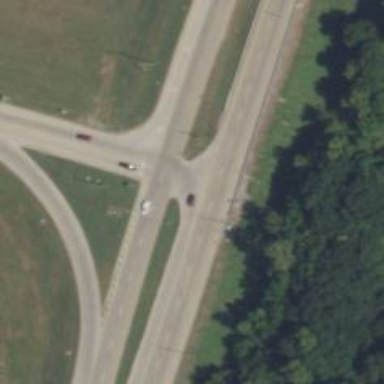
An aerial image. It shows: Stop road.